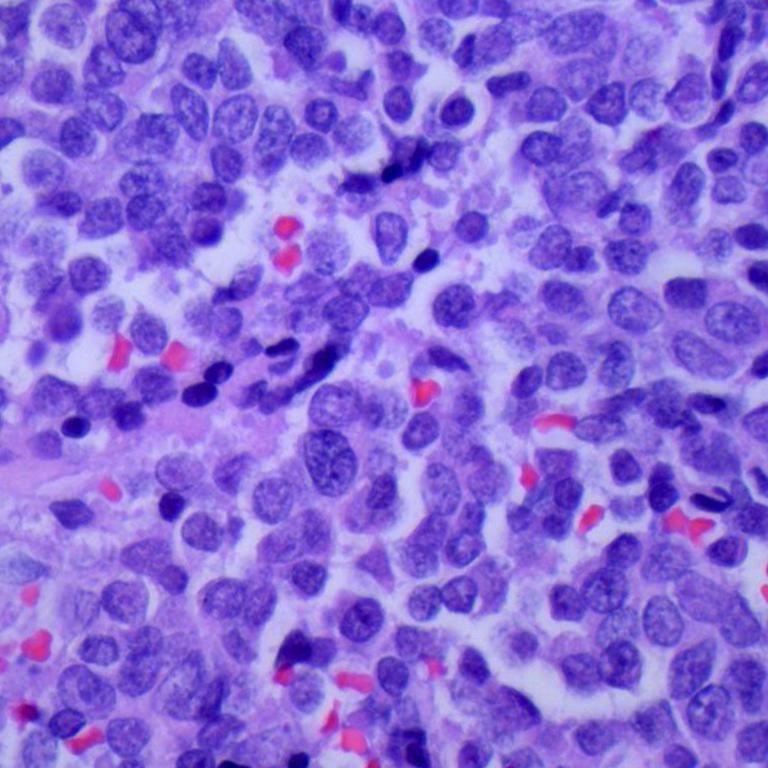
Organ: lung
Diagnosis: squamous carcinomas